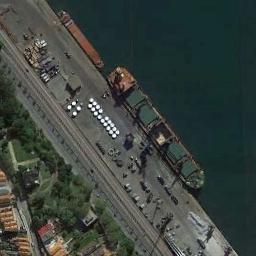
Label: ship